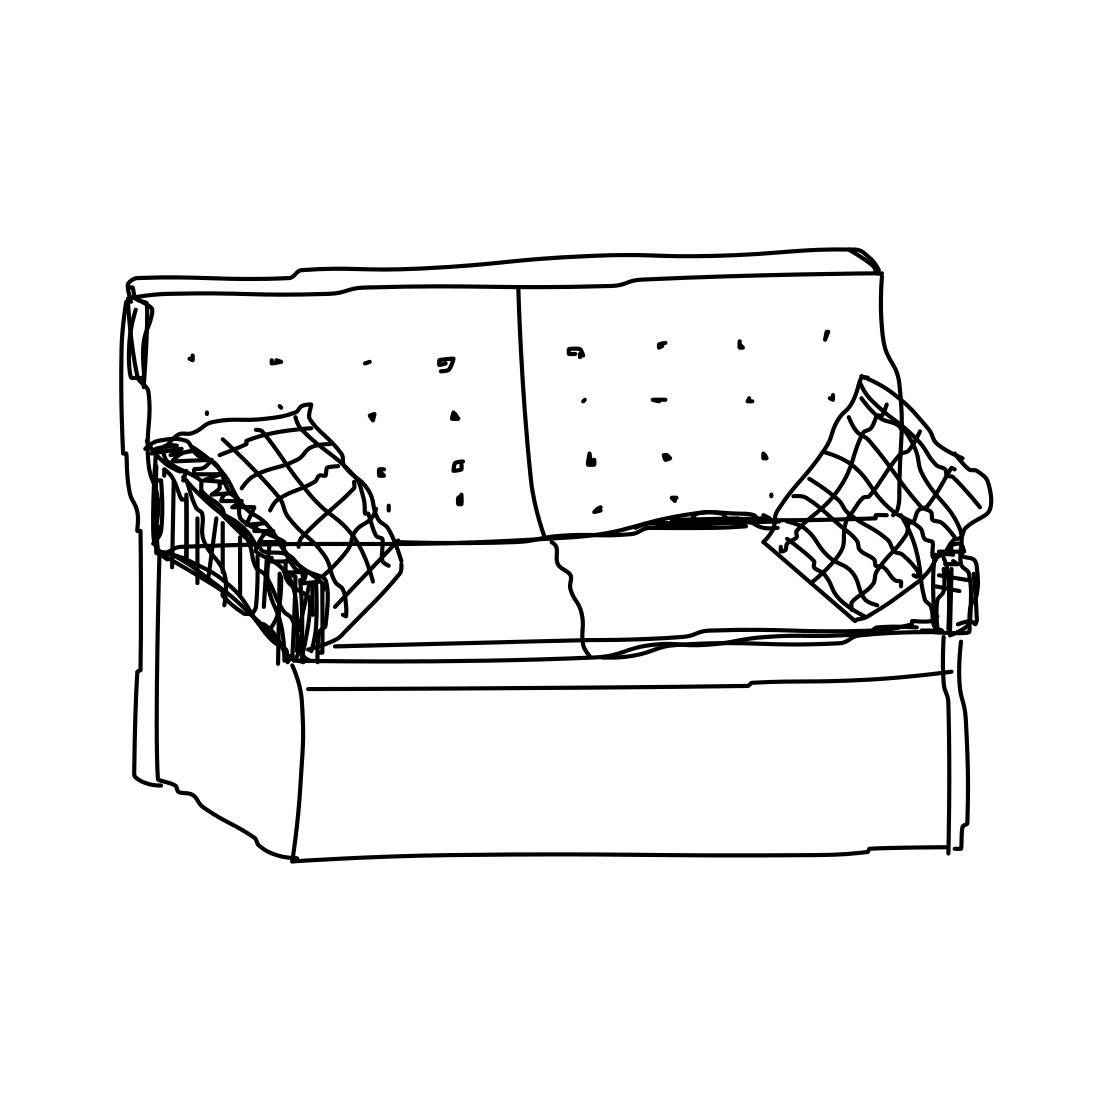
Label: couch